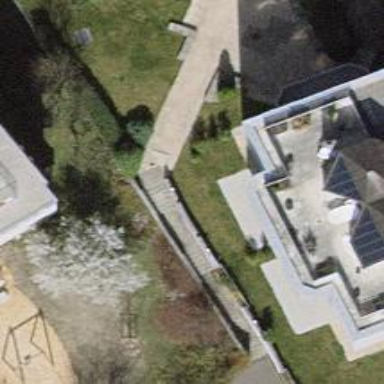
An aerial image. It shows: Wall barrier.